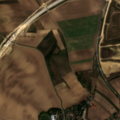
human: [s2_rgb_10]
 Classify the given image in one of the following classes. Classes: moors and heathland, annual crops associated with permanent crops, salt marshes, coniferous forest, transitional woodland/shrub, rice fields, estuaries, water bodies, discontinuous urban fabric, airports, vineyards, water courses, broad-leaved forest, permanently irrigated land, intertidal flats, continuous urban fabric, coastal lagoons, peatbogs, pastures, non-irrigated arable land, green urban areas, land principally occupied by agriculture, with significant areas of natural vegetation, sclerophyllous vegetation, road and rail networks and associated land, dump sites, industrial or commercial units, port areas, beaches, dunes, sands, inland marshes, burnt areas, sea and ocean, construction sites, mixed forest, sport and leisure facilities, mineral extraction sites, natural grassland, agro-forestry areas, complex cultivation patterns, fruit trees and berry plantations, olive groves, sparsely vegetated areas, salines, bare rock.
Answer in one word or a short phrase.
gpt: discontinuous urban fabric, construction sites, non-irrigated arable land